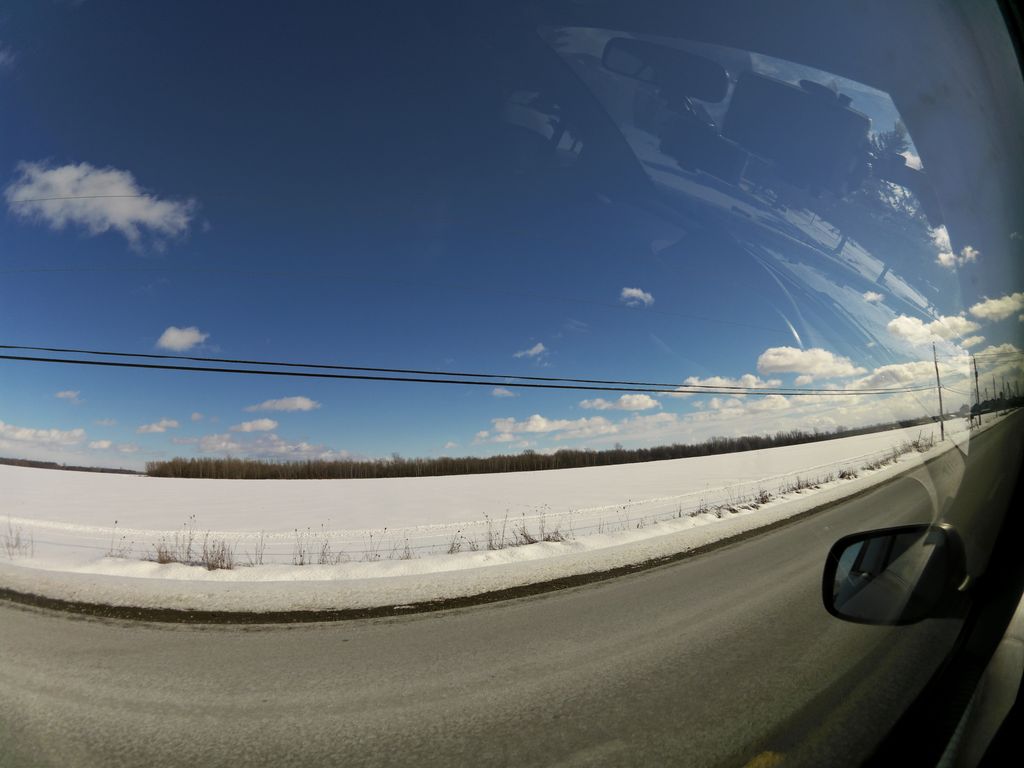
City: ottawa-gatineau